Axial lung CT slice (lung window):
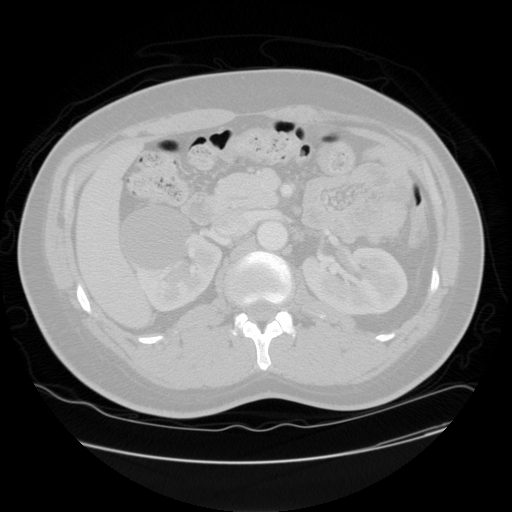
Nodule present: no